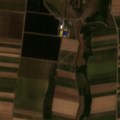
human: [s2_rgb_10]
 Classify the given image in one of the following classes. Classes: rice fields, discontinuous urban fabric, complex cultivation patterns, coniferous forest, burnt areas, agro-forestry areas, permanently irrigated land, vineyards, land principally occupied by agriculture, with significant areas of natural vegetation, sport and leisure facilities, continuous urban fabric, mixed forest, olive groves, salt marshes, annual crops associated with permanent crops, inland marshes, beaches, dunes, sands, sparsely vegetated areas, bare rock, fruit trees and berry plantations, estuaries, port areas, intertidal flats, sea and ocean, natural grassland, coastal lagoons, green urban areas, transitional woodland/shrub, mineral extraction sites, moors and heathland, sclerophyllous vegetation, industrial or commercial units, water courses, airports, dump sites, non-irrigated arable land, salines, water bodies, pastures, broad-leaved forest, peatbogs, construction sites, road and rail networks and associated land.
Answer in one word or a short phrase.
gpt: non-irrigated arable land, vineyards, pastures, complex cultivation patterns